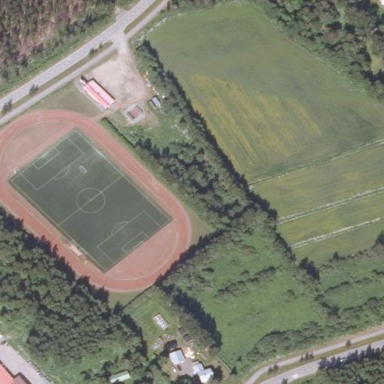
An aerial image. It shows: Sports center on leisure land.